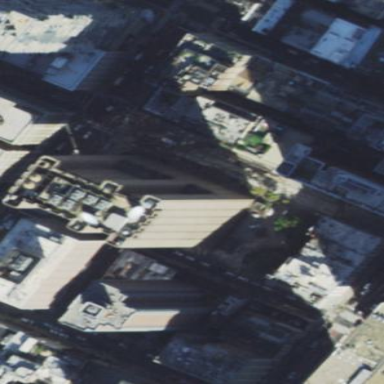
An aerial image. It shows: Building.